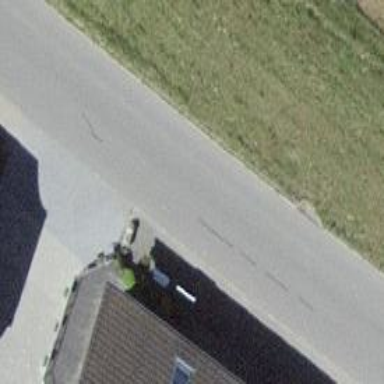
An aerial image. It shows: Telephone amenity.